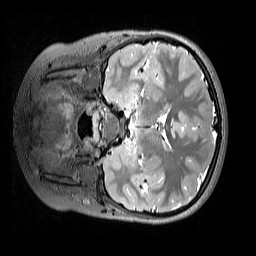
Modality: T2w
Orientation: coronal
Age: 9
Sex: female
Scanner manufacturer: siemens
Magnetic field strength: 3 T
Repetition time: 3.2 s
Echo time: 0.408 s